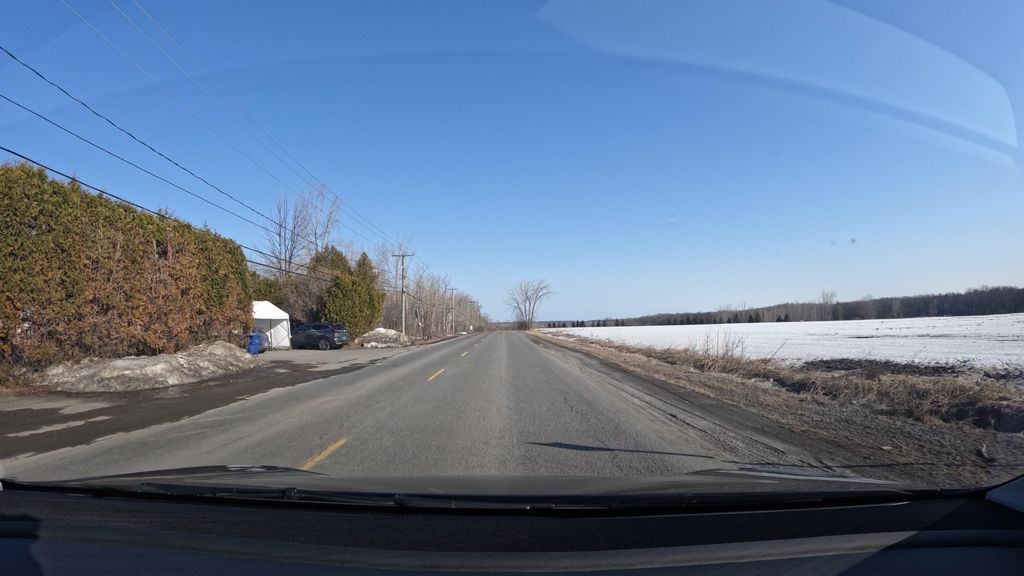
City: montreal